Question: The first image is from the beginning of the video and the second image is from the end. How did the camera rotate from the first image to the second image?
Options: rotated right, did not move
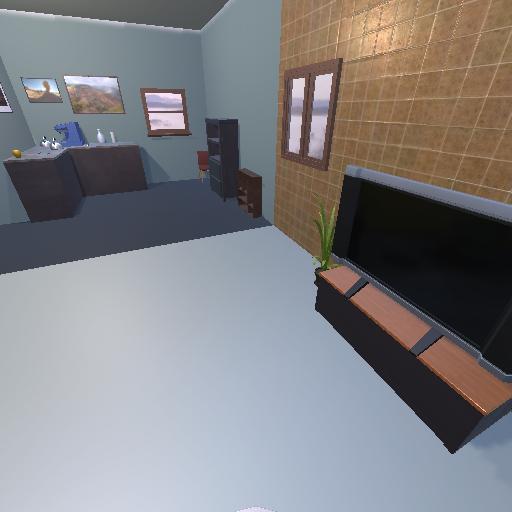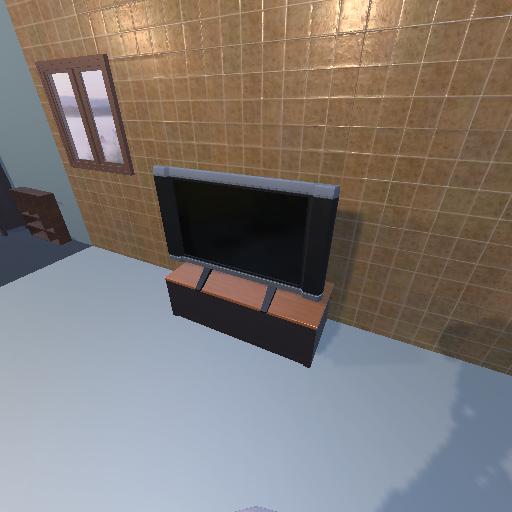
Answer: rotated right